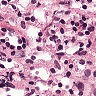
Metastatic tissue present: no